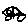
Label: car